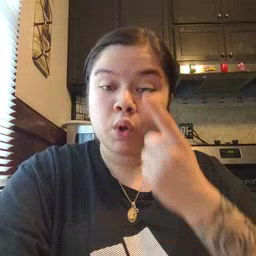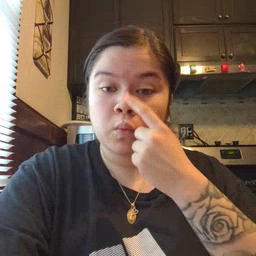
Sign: nose